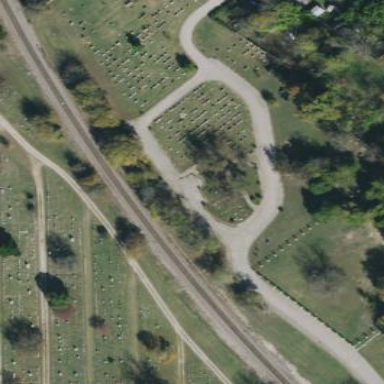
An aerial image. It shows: Cemetery.